Aerial crown-view tile of a tropical tree (Barro Colorado Island, Panama), acquired 20250915:
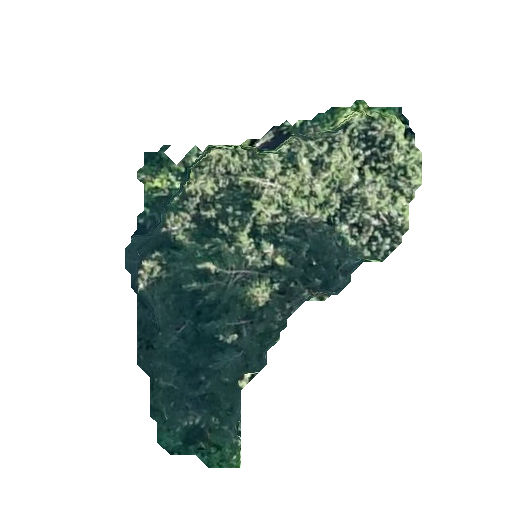
Species: Virola surinamensis
GBIF accepted scientific name: Virola surinamensis
Crown area: 88.566 m²